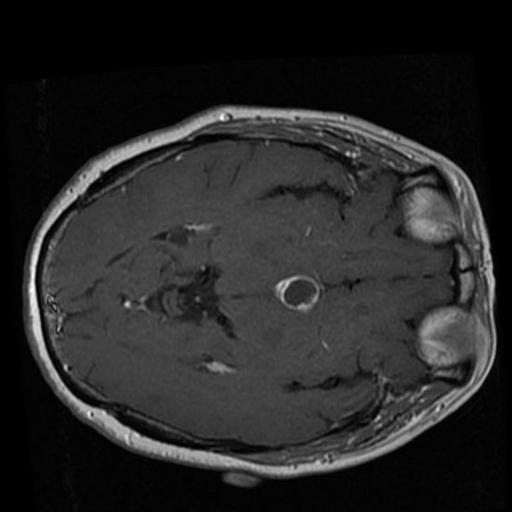
Label: brain_tumor